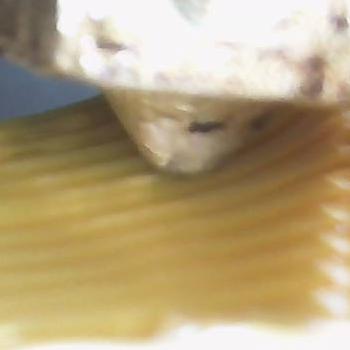
Flow rate: 42%